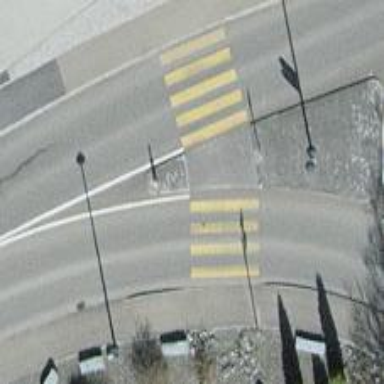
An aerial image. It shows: Uncontrolled zebra crossing on the road.